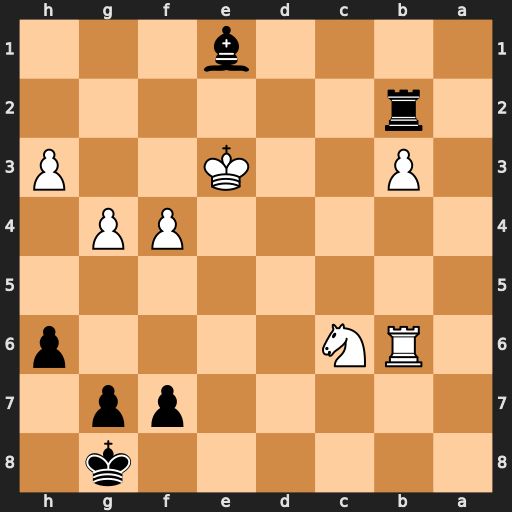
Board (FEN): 6k1/5pp1/1RN4p/8/5PP1/1P2K2P/1r6/4b3
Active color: b
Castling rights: -
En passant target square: -
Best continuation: Bf2+ Kd3 Bxb6